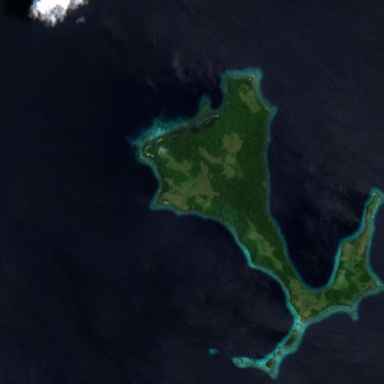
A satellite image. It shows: Island with natural coastline.